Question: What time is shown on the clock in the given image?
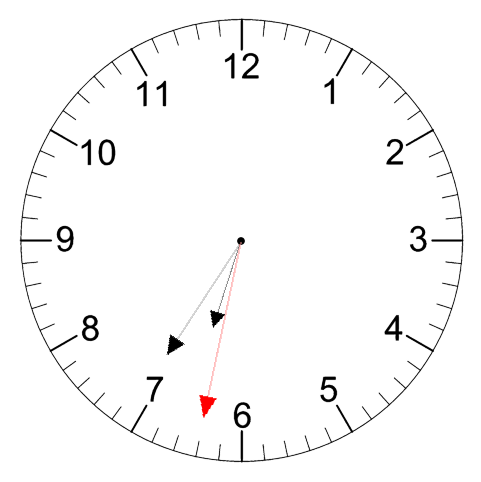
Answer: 06:35:32